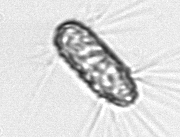
Label: Corethron_hystrix